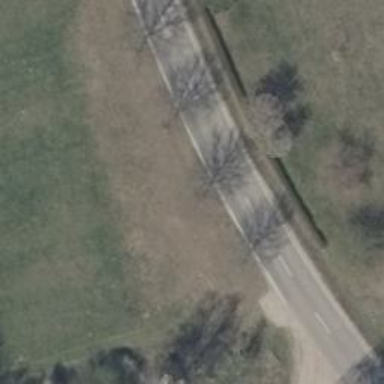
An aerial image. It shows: Tertiary road.